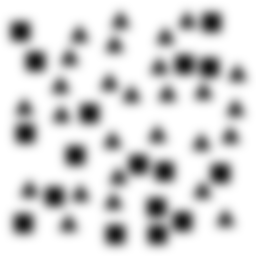
Squares: 17
Triangles: 27
Stars: 0
Total shapes: 44